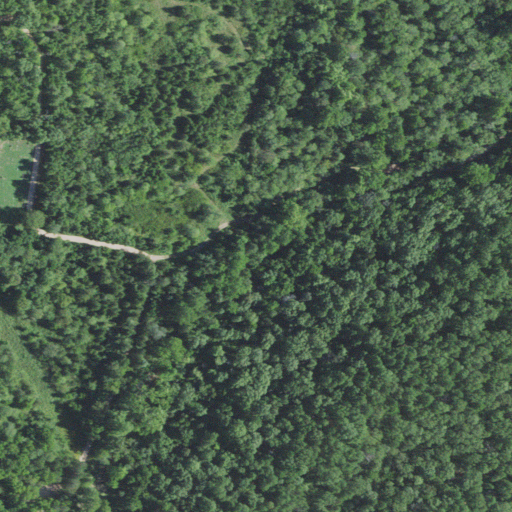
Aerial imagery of valley in Missouri named Thomasville Hollow containing deciduous forest, mixed forest, open development, evergreen forest, and pasture